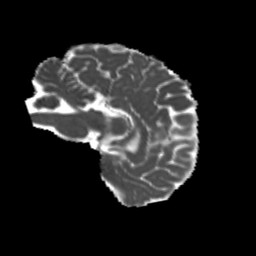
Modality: MD
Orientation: sagittal
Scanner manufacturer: siemens
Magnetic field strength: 3 T
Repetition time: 4 s
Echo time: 0.0594 s